Question: I get this error:

What's going on? It just randomly stopped working, despite ArticleCell.h being right there.
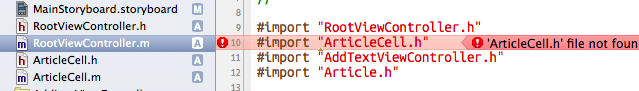
Answer: Chances are that when you added the file originally, (rather than copying it). When you later moved your project, or the file that the reference points to, XCode no longer knows where to look for it
Re-add the file to your project,